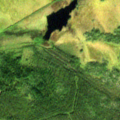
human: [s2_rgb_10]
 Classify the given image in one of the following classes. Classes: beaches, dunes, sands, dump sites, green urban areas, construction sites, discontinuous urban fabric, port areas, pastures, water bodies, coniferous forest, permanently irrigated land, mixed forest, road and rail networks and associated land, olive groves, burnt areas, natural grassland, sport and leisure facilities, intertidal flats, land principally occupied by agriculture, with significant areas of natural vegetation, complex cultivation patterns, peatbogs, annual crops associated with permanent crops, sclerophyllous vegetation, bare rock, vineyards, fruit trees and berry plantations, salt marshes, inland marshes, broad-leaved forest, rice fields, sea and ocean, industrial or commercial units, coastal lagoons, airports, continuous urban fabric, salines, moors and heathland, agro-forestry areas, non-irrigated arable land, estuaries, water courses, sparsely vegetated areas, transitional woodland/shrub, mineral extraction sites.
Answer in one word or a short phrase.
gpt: coniferous forest, mixed forest, transitional woodland/shrub, peatbogs